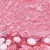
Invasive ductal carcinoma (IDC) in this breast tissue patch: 0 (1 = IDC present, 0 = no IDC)